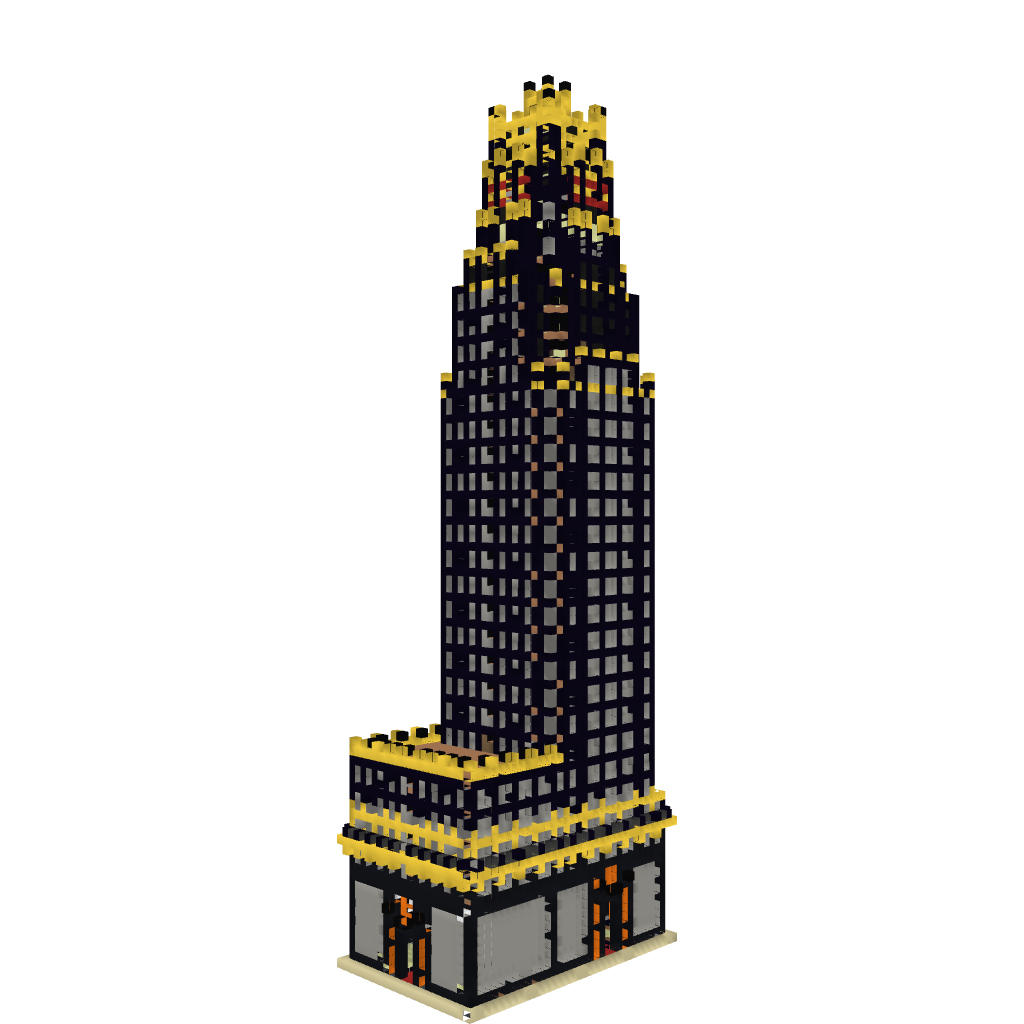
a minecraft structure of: Radiator Building New York